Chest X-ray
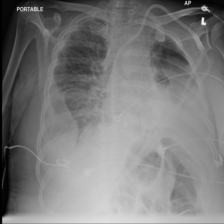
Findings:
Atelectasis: negative
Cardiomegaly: negative
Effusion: positive
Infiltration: negative
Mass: negative
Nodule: negative
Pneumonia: negative
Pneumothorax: positive
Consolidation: negative
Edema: negative
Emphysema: negative
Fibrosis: negative
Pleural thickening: positive
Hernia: negative